Field crop: maize
Growth stage: 2
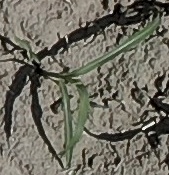
Species: sorghum